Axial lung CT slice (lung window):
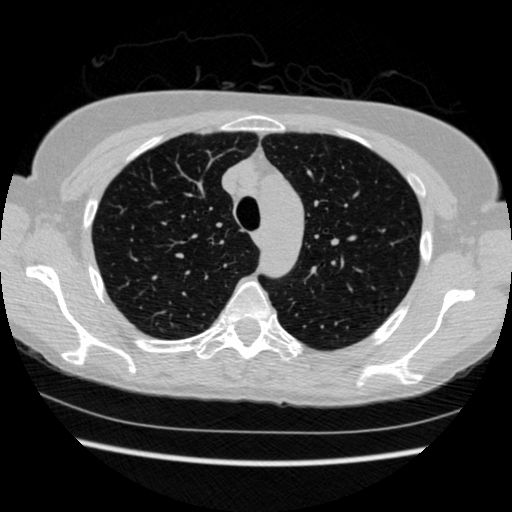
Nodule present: no